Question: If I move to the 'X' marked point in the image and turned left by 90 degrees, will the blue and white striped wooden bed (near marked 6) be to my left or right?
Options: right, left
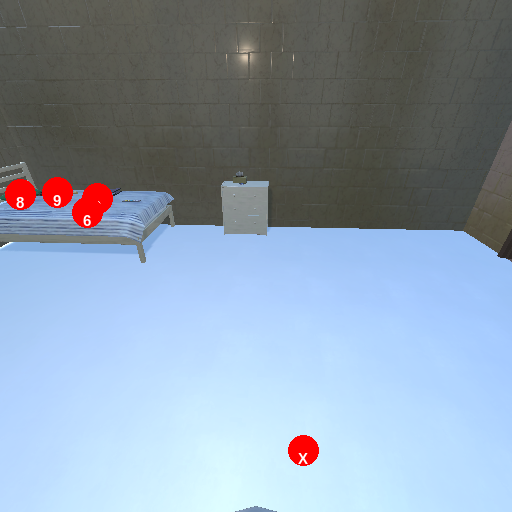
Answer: right